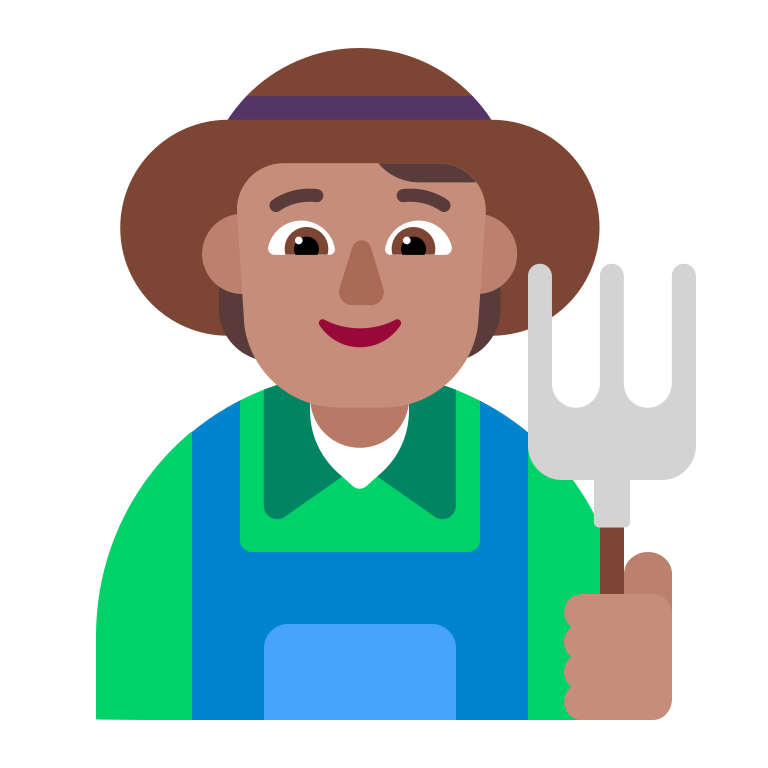
farmer flat